Interaction volume radius: 5 \u00c5
Interaction volume height: 15 \u00c5
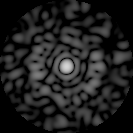
Disorder parameter: 0.8453